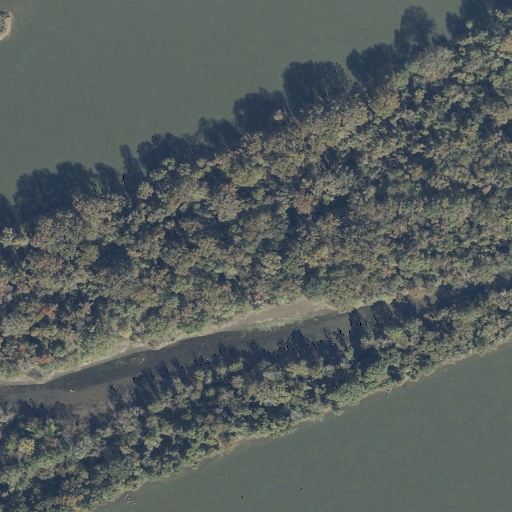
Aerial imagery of island in Alabama named Sevenmile Island containing woody wetlands, open water, and grassland